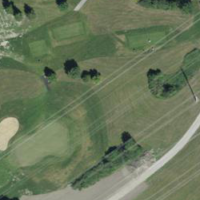
EUNIS habitat code: 53
Species observed at this site:
Hyles gallii